Interaction volume radius: 5 \u00c5
Interaction volume height: 15 \u00c5
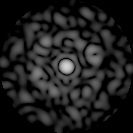
Disorder parameter: 0.8109